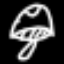
Label: mushroom